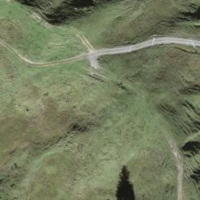
EUNIS habitat code: 23
Species observed at this site:
Arnica montana